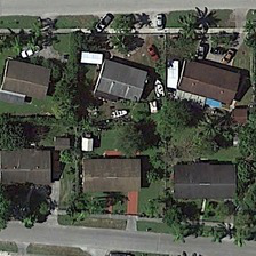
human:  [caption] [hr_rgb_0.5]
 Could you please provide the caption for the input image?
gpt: There are six small houses this year.

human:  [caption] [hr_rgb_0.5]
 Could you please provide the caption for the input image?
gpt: There are six medium sized houses in the picture

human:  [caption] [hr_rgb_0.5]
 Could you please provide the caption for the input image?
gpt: There are six medium-sized houses in this picture

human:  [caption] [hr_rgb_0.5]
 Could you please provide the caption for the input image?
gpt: Six middle-class houses are adjacent to two roads

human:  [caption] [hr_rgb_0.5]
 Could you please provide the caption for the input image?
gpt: Six medium-sized houses with two roads on either side